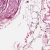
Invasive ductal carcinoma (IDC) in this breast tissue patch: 0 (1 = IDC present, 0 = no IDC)